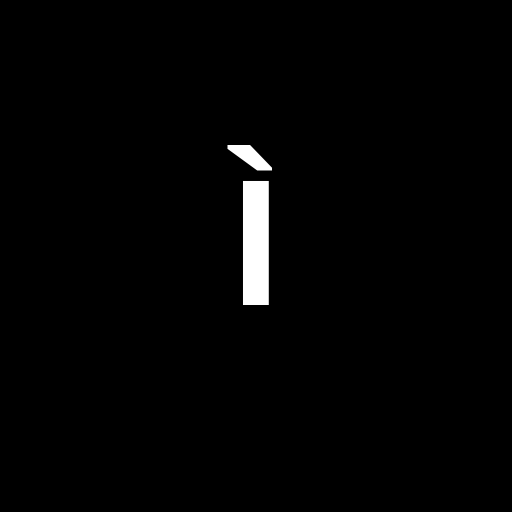
Character: Ì
Unicode: U+00CC (LATIN CAPITAL LETTER I WITH GRAVE)